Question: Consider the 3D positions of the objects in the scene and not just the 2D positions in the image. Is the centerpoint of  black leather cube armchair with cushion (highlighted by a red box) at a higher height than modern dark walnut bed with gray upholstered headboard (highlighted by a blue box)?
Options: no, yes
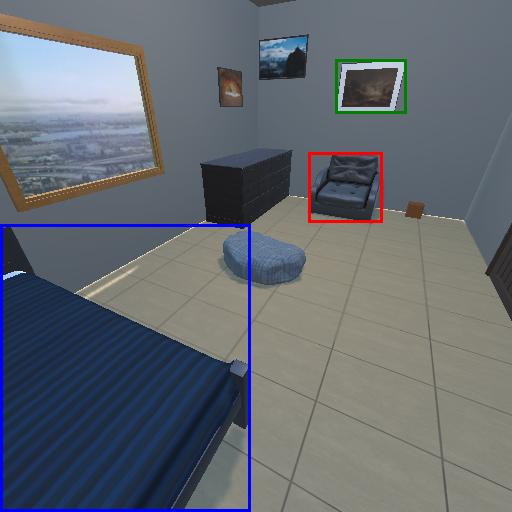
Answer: no